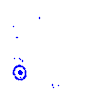
Particle: pion